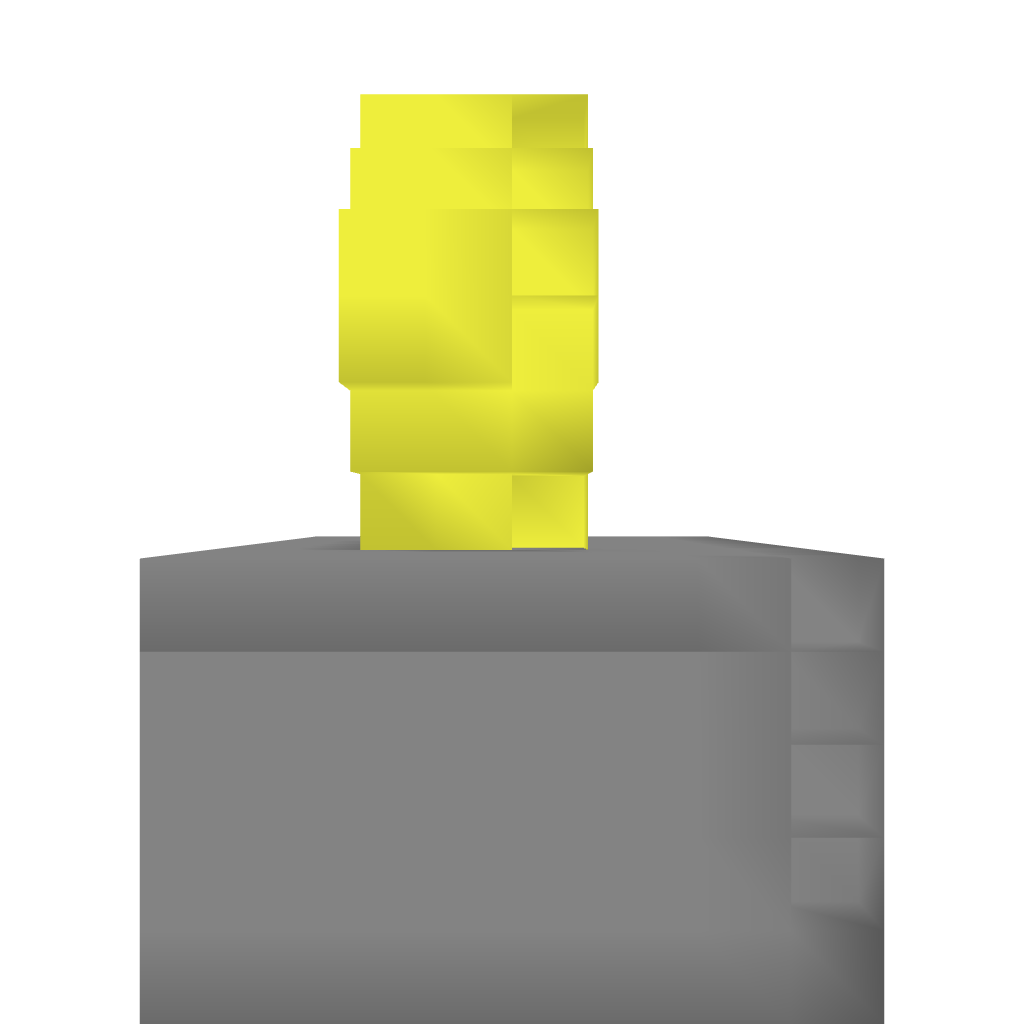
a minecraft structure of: First Server Bank bad low quality